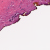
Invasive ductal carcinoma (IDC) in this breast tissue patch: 0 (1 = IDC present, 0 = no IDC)